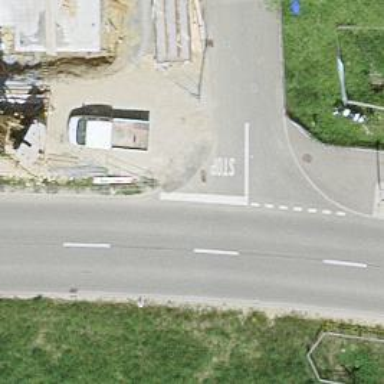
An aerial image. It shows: Stop road.